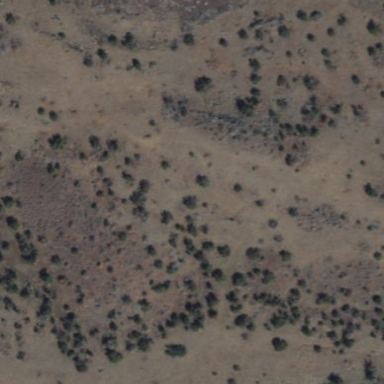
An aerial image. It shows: Patch of scrub vegetation.